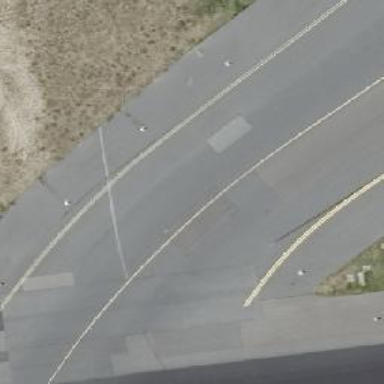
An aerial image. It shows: Asphalt road designated for service vehicles.